Question: I try to solve a coding problem and the problem description is in pic. 1. I find it's hard for me to understand the format transform logic. I write down all my questions as follows. I hope someone can help me to figure out the logic.

Question:
1. It says the program should drop the alpha channel, and also mentions the beginning place of the next pixel. When I process the first pixel in the input array and drop the alpha channel in the first pixel, does the next pixel mentioned in the description is the first pixel or the second pixel in the output array?
2. About the beginning place of the next pixel, it says the next pixel starts in the 4th byte of the first 32-bit word. I'm not sure when I calculate the beginning place, I should calculate it using the original data, without dropping the alpha channel, or I should use the one I dropped all the alpha channels.
3. Also, when I calculate the first 32-bit word, should I start from the very beginning of the original input array or should I start from the alpha channel I just dropped?
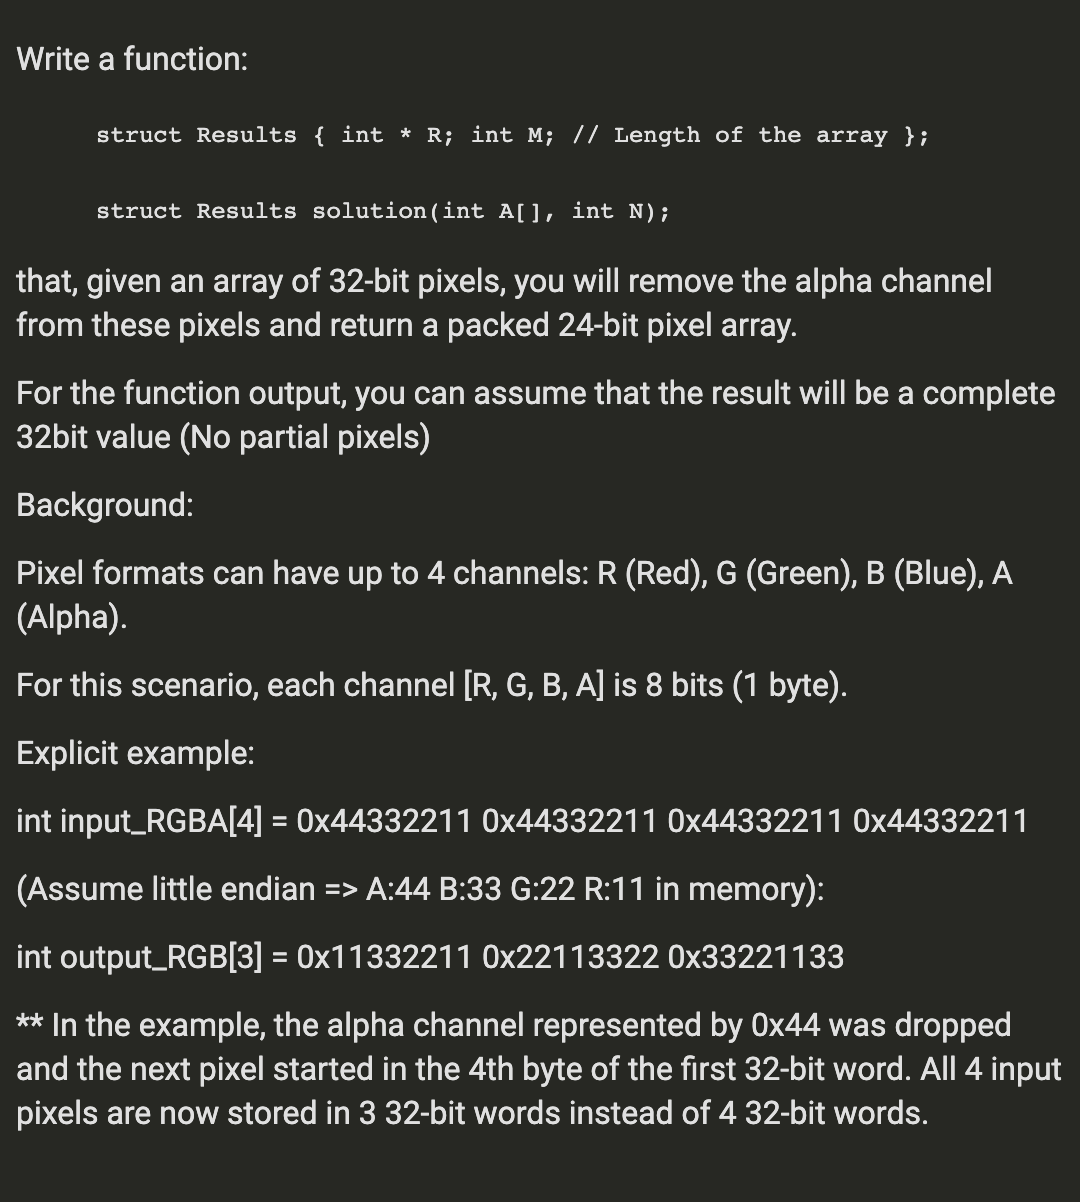
Answer: >
1. It says the program should drop the alpha channel, and also mentions the beginning place of the next pixel. When I process the first pixel in the input array and drop the alpha channel in the first pixel, does the next pixel mentioned in the description is the first pixel or the second pixel in the output array?
Neither, it's the second pixel from the array. You are supposed to read the array, hence the name (one 32bit block at a time). The result will be saved in the array.
>
1. About the beginning place of the next pixel, it says the next pixel starts in the 4th byte of the first 32-bit word. I'm not sure when I calculate the beginning place, I should calculate it using the original data, without dropping the alpha channel, or I should use the one I dropped all the alpha channels.
Since you have to calculate the resulting array you should "calculate" the start positions in the array. As you save as sequence of 3x8 bit blocks (24bit) in a 32bit array (since it is an 'int' array), you will get an "overlap" on how/where the ranges/values are saved. This is indicated in the assignment like:
'''
| 3x8 | 3x8 | 3x8 | 3x8 |
|--------|--------|--------|--------|
|11 22 33,11 22 33,11 22 33,11 22 33|
|-----------|-----------|-----------|
| int[0] | int[1] | int[2] |
'''
>
1. Also, when I calculate the first 32-bit word, should I start from the very beginning of the original input array or should I start from the alpha channel I just dropped?
You do not change the array at all. Instead you save the result in the array and you start at the beginning at 'output_RGB[0]'.